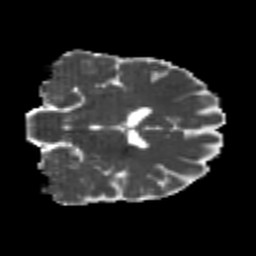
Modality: MD
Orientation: coronal
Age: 25
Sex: female
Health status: healthy
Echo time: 0.074 s